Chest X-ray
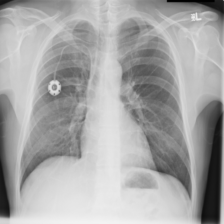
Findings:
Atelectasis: negative
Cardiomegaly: negative
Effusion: negative
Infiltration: negative
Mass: negative
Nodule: negative
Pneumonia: negative
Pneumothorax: negative
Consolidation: negative
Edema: negative
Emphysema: negative
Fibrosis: negative
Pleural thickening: negative
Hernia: negative